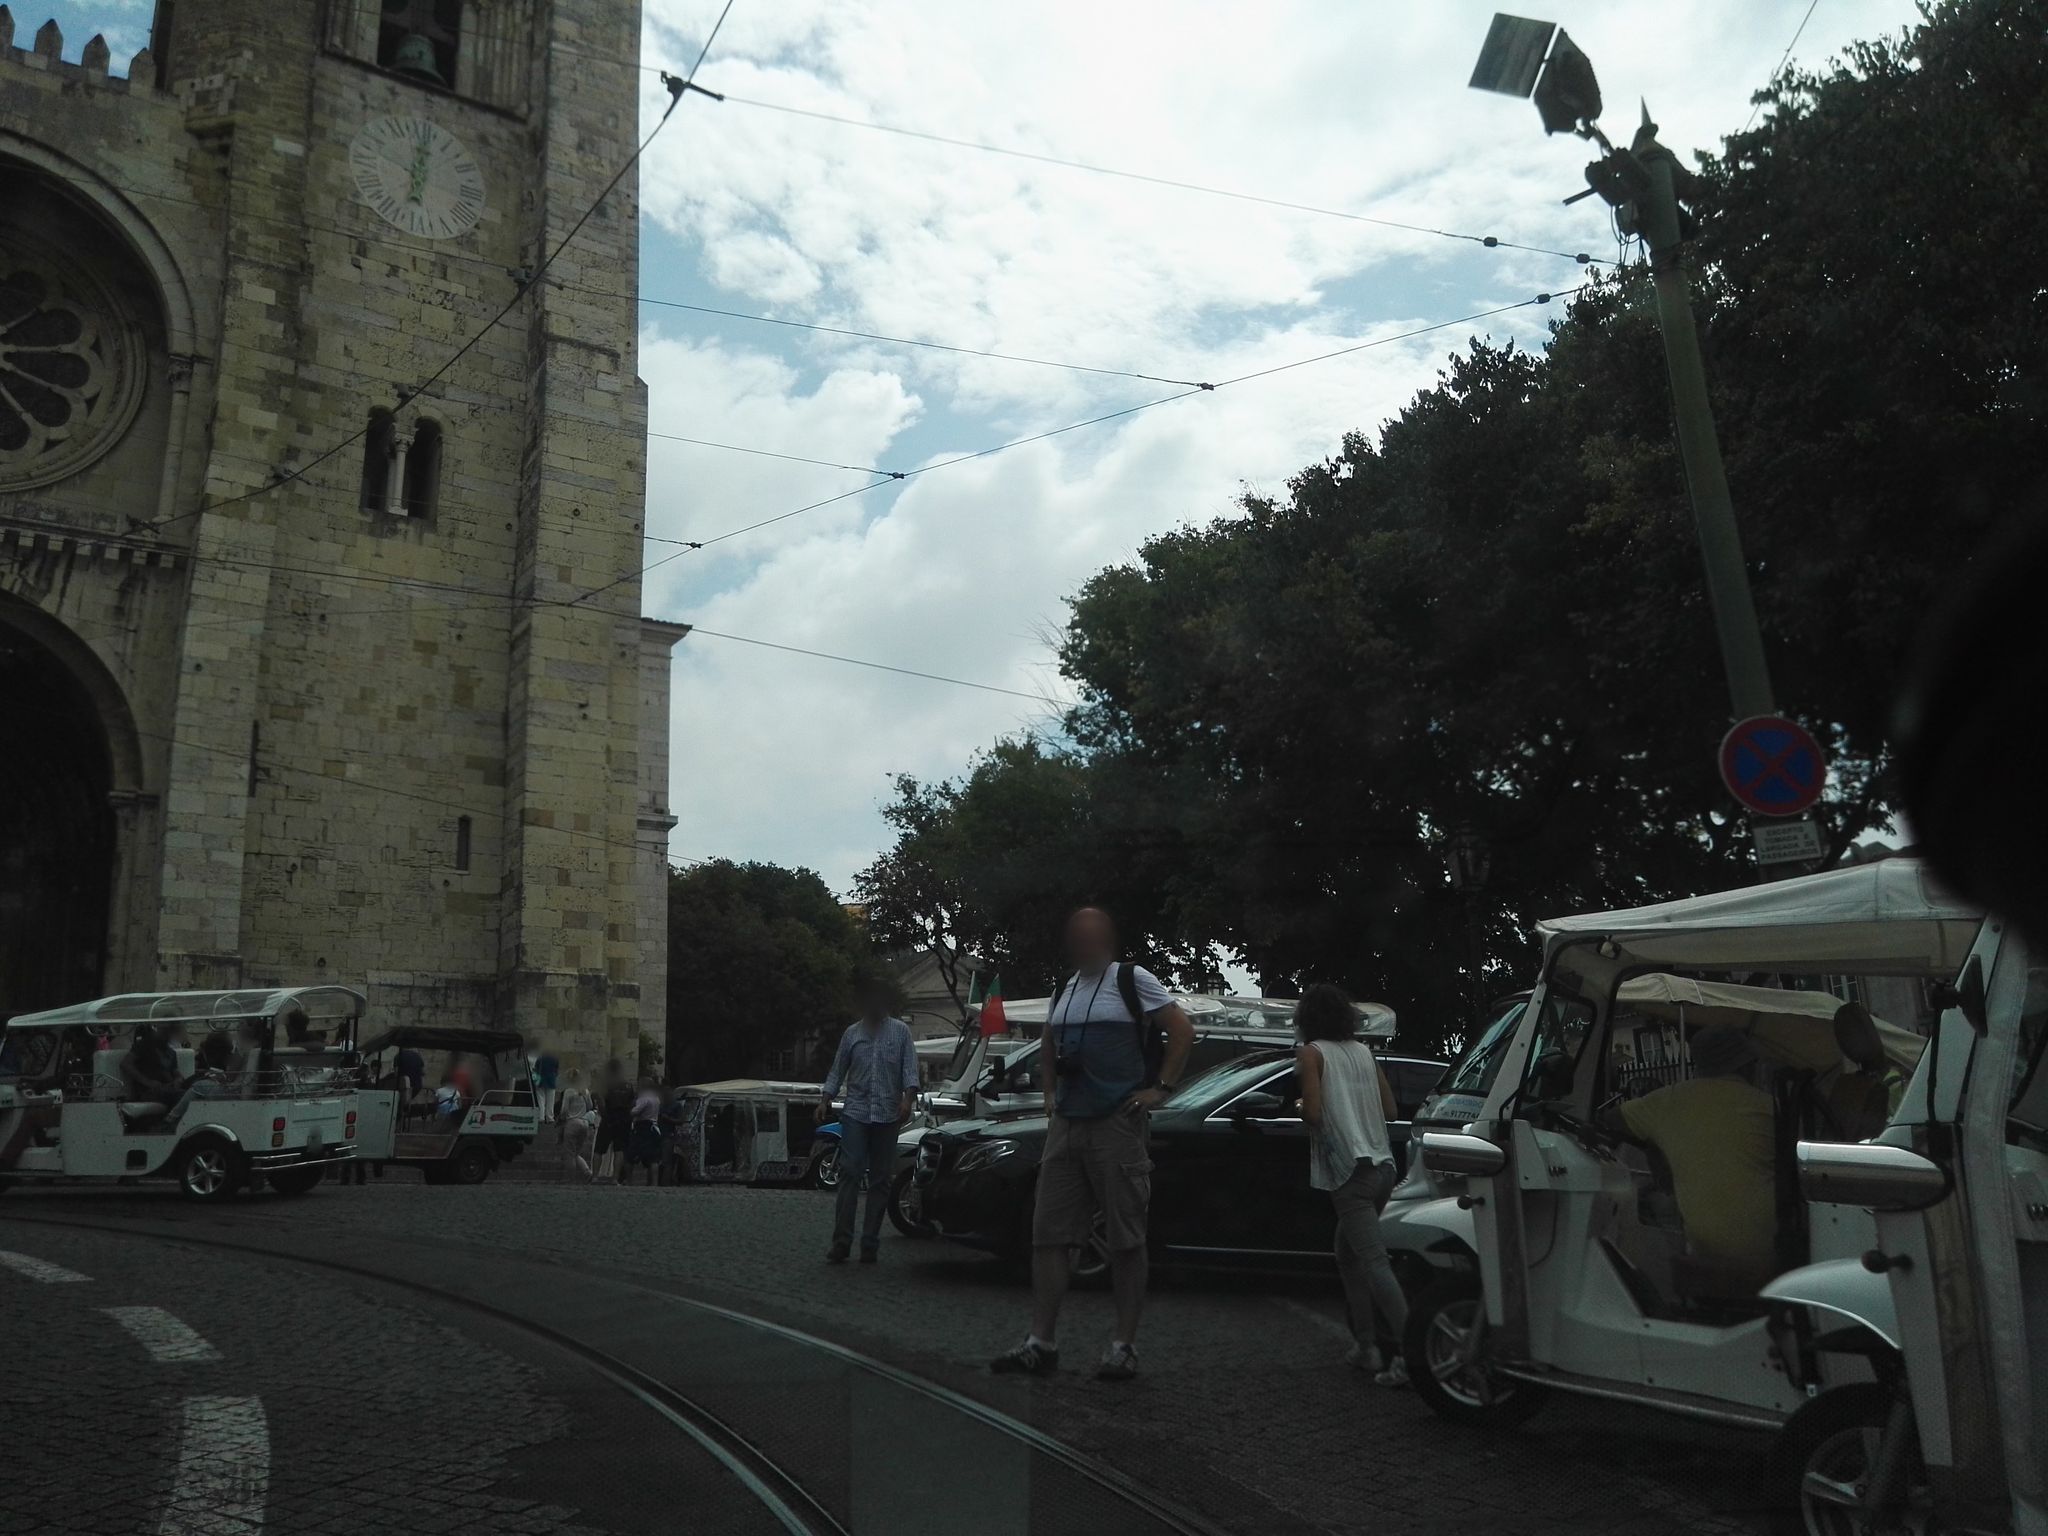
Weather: cloudy
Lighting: day
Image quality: good
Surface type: driving surface
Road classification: footway
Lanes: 2
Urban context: urban centre
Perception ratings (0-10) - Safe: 8.57, Lively: 9.03, Beautiful: 5.56, Boring: 6.06, Depressing: 1.45, Wealthy: 4.97